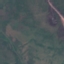
Label: HerbaceousVegetation